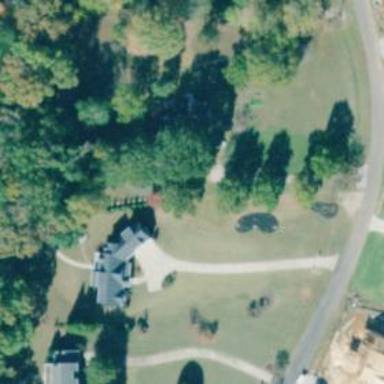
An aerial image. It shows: Driveway.